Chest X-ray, PA view. Patient: 48 years old, sex F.
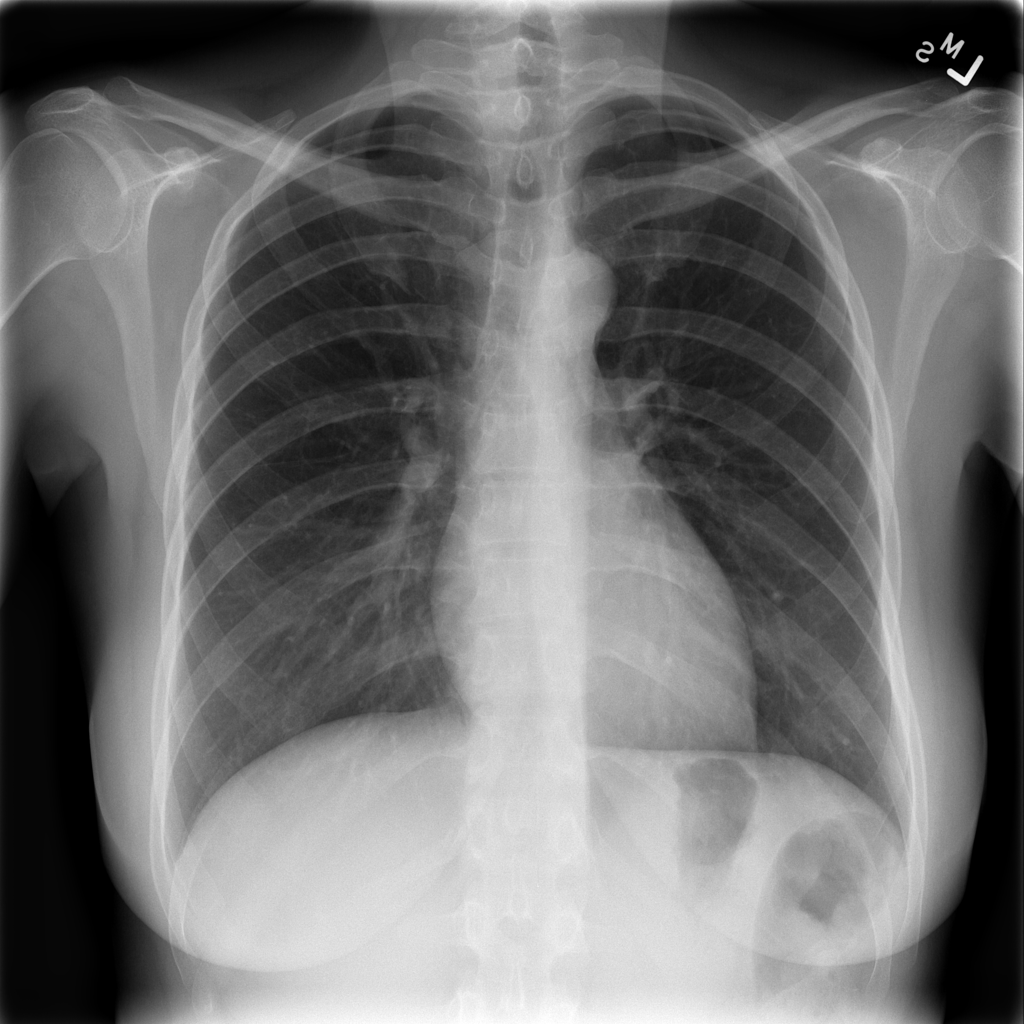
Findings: Infiltration